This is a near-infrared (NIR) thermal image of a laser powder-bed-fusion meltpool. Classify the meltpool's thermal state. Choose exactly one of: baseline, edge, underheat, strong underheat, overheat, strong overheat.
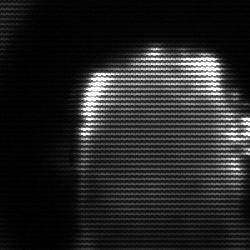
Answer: baseline